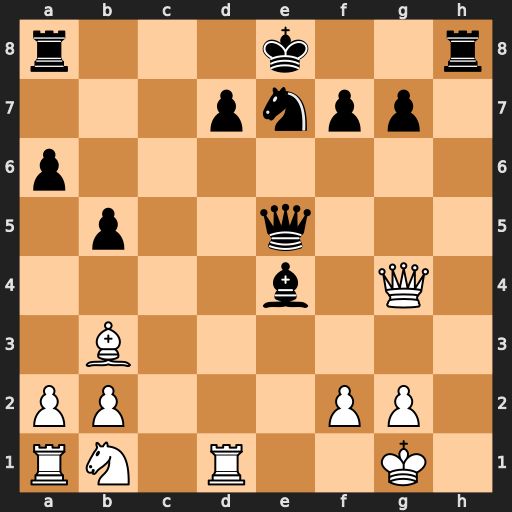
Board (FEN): r3k2r/3pnpp1/p7/1p2q3/4b1Q1/1B6/PP3PP1/RN1R2K1
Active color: w
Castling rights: kq
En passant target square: -
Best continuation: Qxd7+ Kf8 Qd8+ Rxd8 Rxd8#